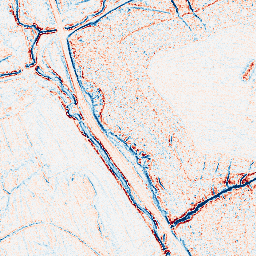
Category: edge_preserving
Decomposition family: anisotropic_diffusion
Decomposition parameters: iterations: 5
kappa: 50
gamma: 0.1
Upsampling method: sinc_hamming
Upsampling parameters: scale: 4
kernel_size: 8
Upsampling scale: 4